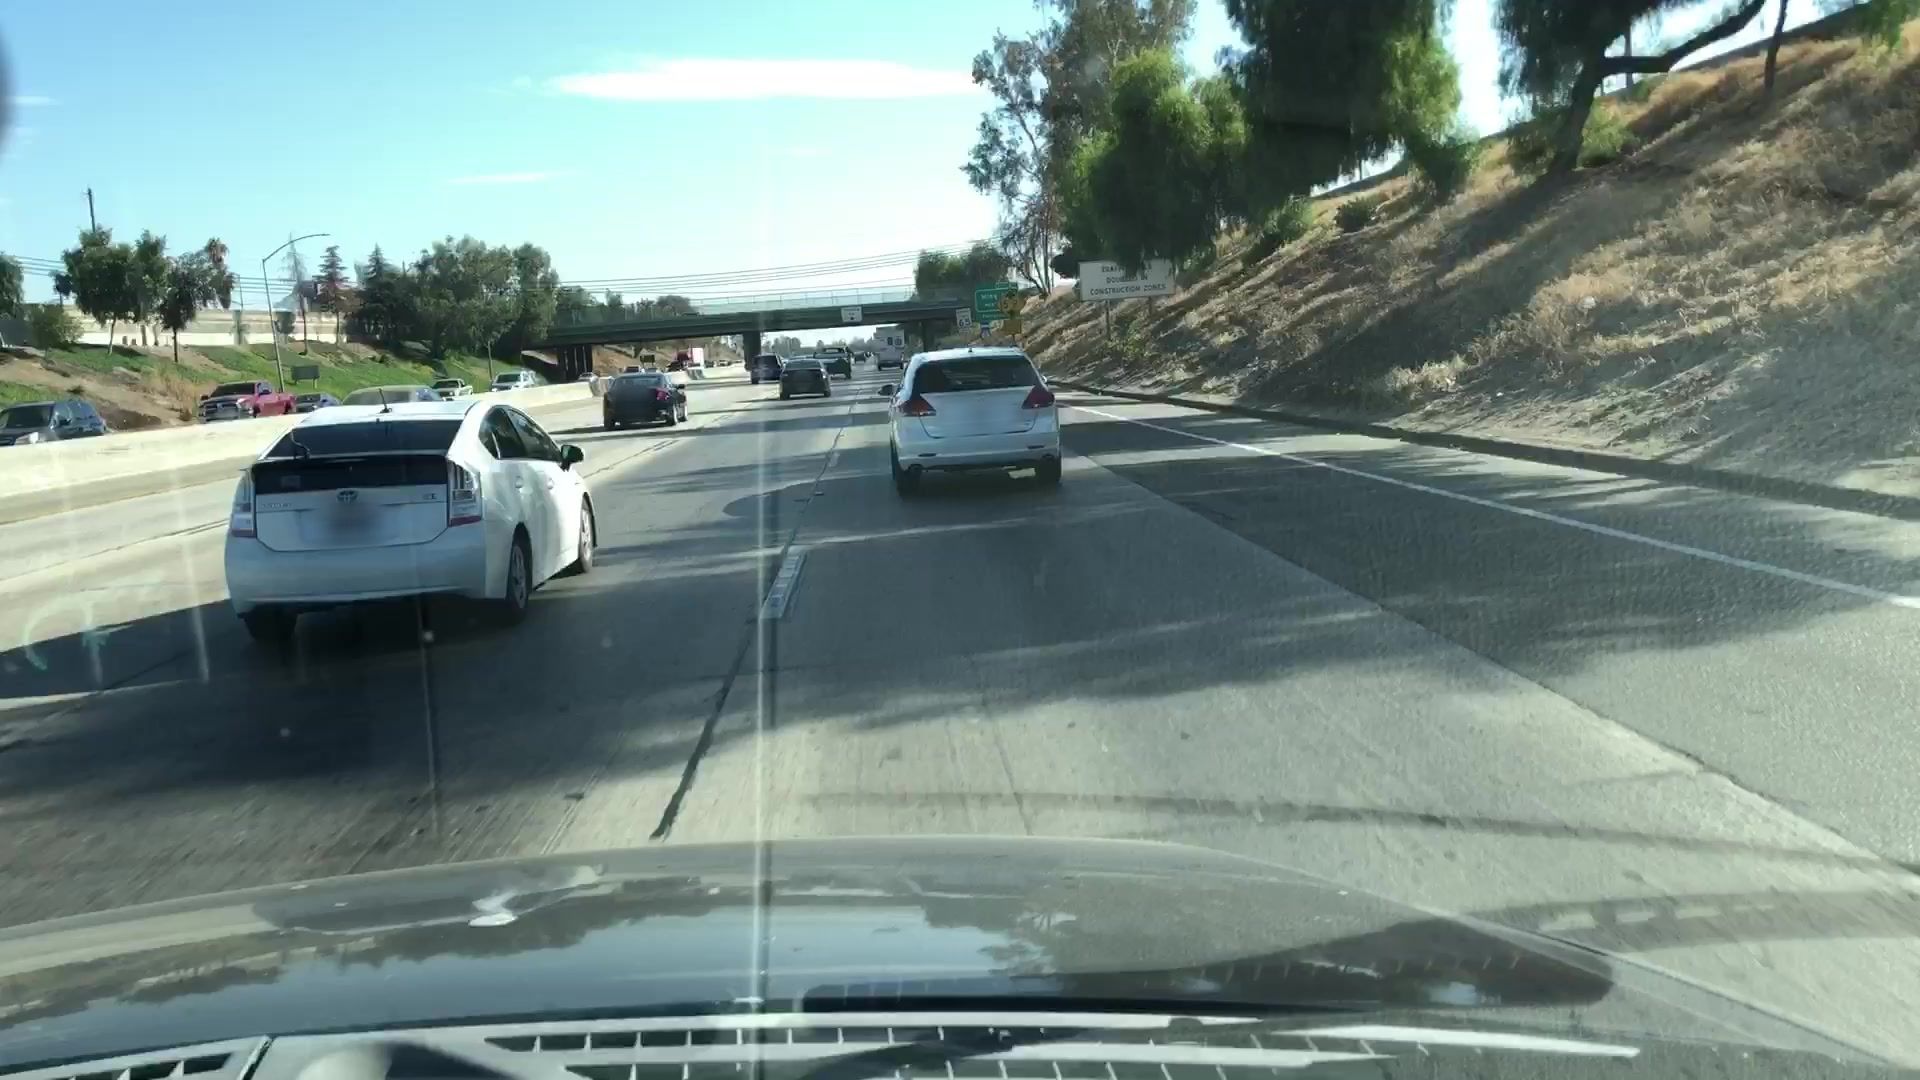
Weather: clear
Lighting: day
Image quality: good
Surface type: driving surface
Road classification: motorway, motorway_link
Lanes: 2, 1
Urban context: urban centre
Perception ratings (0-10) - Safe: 1.75, Lively: 2.95, Beautiful: 5.45, Boring: 4.58, Depressing: 4.81, Wealthy: 5.46